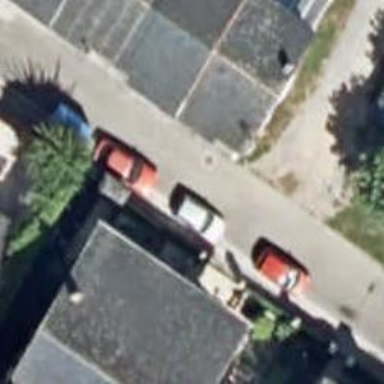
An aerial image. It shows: Alleyway designated as service road.